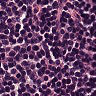
Metastatic tissue present: no